Question: I have a Class called Person:
'''
public class Person
{
private string _Name;
private ObservableCollection<Smartphone> _Smartphones;
// Properties
}
public class Smartphone
{
private string _Manufacturer;
private bool _IsWorking;
// Properties
}
'''
And in my View I have a DataGrid.
My Question is:
Is there a way to make my DataGrid look like this:

All Persons have the same Smartphones in their Collection, but with different values vor "IsWorking"...
I've tried it with a DataGrid in a DataGrid like:
'''
<DataGrid ItemsSource="{Binding PersonCollection}"
AutoGenerateColumns="False">
<DataGrid.Columns>
<DataGridTextColumn Binding="{Binding Name}" Header="Name" />
<DataGridTemplateColumn>
<DataGridTemplateColumn.CellTemplate>
<DataTemplate>
<DataGrid ItemsSource="{Binding Smartphones}">
</DataGrid>
</DataTemplate>
</DataGridTemplateColumn.CellTemplate>
</DataGridTemplateColumn>
</DataGrid.Columns>
</DataGrid>
'''
But it is not the "solution" I would like to have...
: It would be nice, if there could be a Checkbox instead of "true/false" :) ...
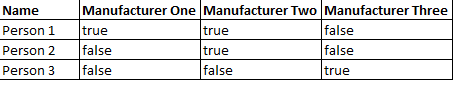
Answer: Try this
> SmartPhone.cs Person.cs
'''
public class Person
{
public string Name { get; set; }
public ObservableCollection<SmartPhone> SmartPhones { get; set; }
}
public class SmartPhone
{
public string Manufacturer { get; set; }
public bool IsWorking { get; set; }
}
'''
> If you want Dynamically try thisCustom DataGrid and Converter
'''
public class MyDataGrid:DataGrid
{
public ObservableCollection<string> ColumnHeaders
{
get { return GetValue(ColumnHeadersProperty) as ObservableCollection<string>; }
set { SetValue(ColumnHeadersProperty, value); }
}
public static readOnly DependencyProperty ColumnHeadersProperty = DependencyProperty.Register("ColumnHeaders", typeof(ObservableCollection<string>), typeof(MyDataGrid), new PropertyMetadata(new PropertyChangedCallback(OnColumnsChanged)));
static void OnColumnsChanged(DependencyObject d, DependencyPropertyChangedEventArgs e)
{
var dataGrid=d as MyDataGrid;
dataGrid.Columns.Clear();
//Add Person Column
dataGrid.Columns.Add(new DataGridTextColumn() { Header = "Name", Binding = new Binding("Name") });
//Add Manufactures Columns
foreach (var value in dataGrid.ColumnHeaders)
{
var column=new DataGridCheckBoxColumn(){Header=value,Binding=new Binding("SmartPhones"){ConverterParameter=value,Converter=new ManufacturerConverter()}};
dataGrid.Columns.Add(column);
}
}
}
public class ManufacturerConverter : IValueConverter
{
public object Convert(object value, Type targetType, object parameter, CultureInfo culture)
{
var smartPhones = value as IEnumerable<SmartPhone>;
if (smartPhones != null && parameter!=null)
{
var phone=smartPhones.FirstOrDefault(s => s.Manufacturer == parameter.ToString());
if (phone != null)
return phone.IsWorking;
return false;
}
return false;
}
public object ConvertBack(object value, Type targetType, object parameter, CultureInfo culture)
{
throw new NotImplementedException();
}
}
'''
> xaml
'''
<StackPanel>
<local:MyDataGrid AutoGenerateColumns="False"
ColumnHeaders="{Binding ColumnHeaders}"
ItemsSource="{Binding PersonCollection}"
CanUserAddRows="False" IsReadOnly="True">
</local:MyDataGrid>
</StackPanel>
'''
> xaml.cs
'''
public partial class MainWindow : Window
{
public MainWindow()
{
InitializeComponent();
DataContext = new ViewModel();
}
}
'''
> ViewModel
'''
public class ViewModel
{
public ViewModel()
{
ColumnHeaders = new ObservableCollection<string>();
PersonCollection = new ObservableCollection<Person>()
{
new Person(){Name="Foo",
SmartPhones=new ObservableCollection<SmartPhone>()
{new SmartPhone(){Manufacturer="Manufacturer1",IsWorking=true}
,new SmartPhone(){Manufacturer="Manufacturer2",IsWorking=false}}}
, new Person(){Name="Bar",
SmartPhones=new ObservableCollection<SmartPhone>()
{new SmartPhone(){Manufacturer="Manufacturer1",IsWorking=true}
,new SmartPhone(){Manufacturer="Manufacturer2",IsWorking=false}
,new SmartPhone(){Manufacturer="Manufacturer3",IsWorking=true}}}
, new Person(){Name="FooBar",
SmartPhones=new ObservableCollection<SmartPhone>()
{new SmartPhone(){Manufacturer="Manufacturer1",IsWorking=true}
,new SmartPhone(){Manufacturer="Manufacturer2",IsWorking=false}
,new SmartPhone(){Manufacturer="Manufacturer3",IsWorking=true}
,new SmartPhone(){Manufacturer="Manufacturer4",IsWorking=false}
,new SmartPhone(){Manufacturer="Manufacturer5",IsWorking=true}
}}
};
foreach (var item in PersonCollection.SelectMany(s=>s.SmartPhones).Select(s=>s.Manufacturer).Distinct())
{
ColumnHeaders.Add(item);
}
}
public ObservableCollection<Person> PersonCollection { get; set; }
public ObservableCollection<string> ColumnHeaders { get; set; }
}
'''
> Output

> I hope this will help.